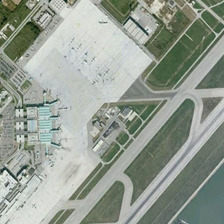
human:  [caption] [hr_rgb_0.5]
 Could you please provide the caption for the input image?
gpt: some planes are in an airport near some buildings and meadows .

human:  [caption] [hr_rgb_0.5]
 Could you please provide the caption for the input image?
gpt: some planes are in an airport near some buildings and meadows .

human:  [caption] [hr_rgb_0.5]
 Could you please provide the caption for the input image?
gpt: some planes are in an airport near some buildings and meadows .

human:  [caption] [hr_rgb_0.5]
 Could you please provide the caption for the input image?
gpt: some planes are in an airport near some buildings and meadows .

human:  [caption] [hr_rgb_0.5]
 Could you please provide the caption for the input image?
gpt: some planes are in an airport near some buildings and meadows .